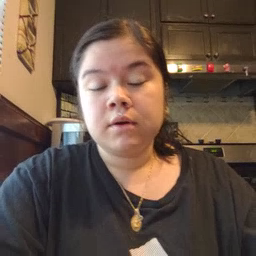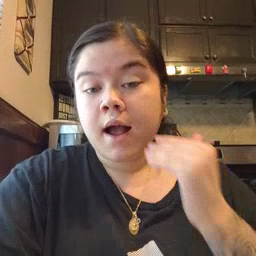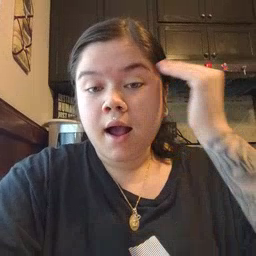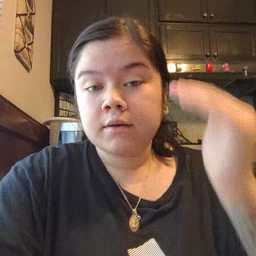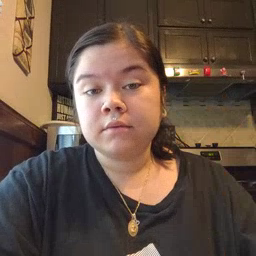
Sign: head